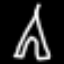
Label: The Eiffel Tower